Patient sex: M
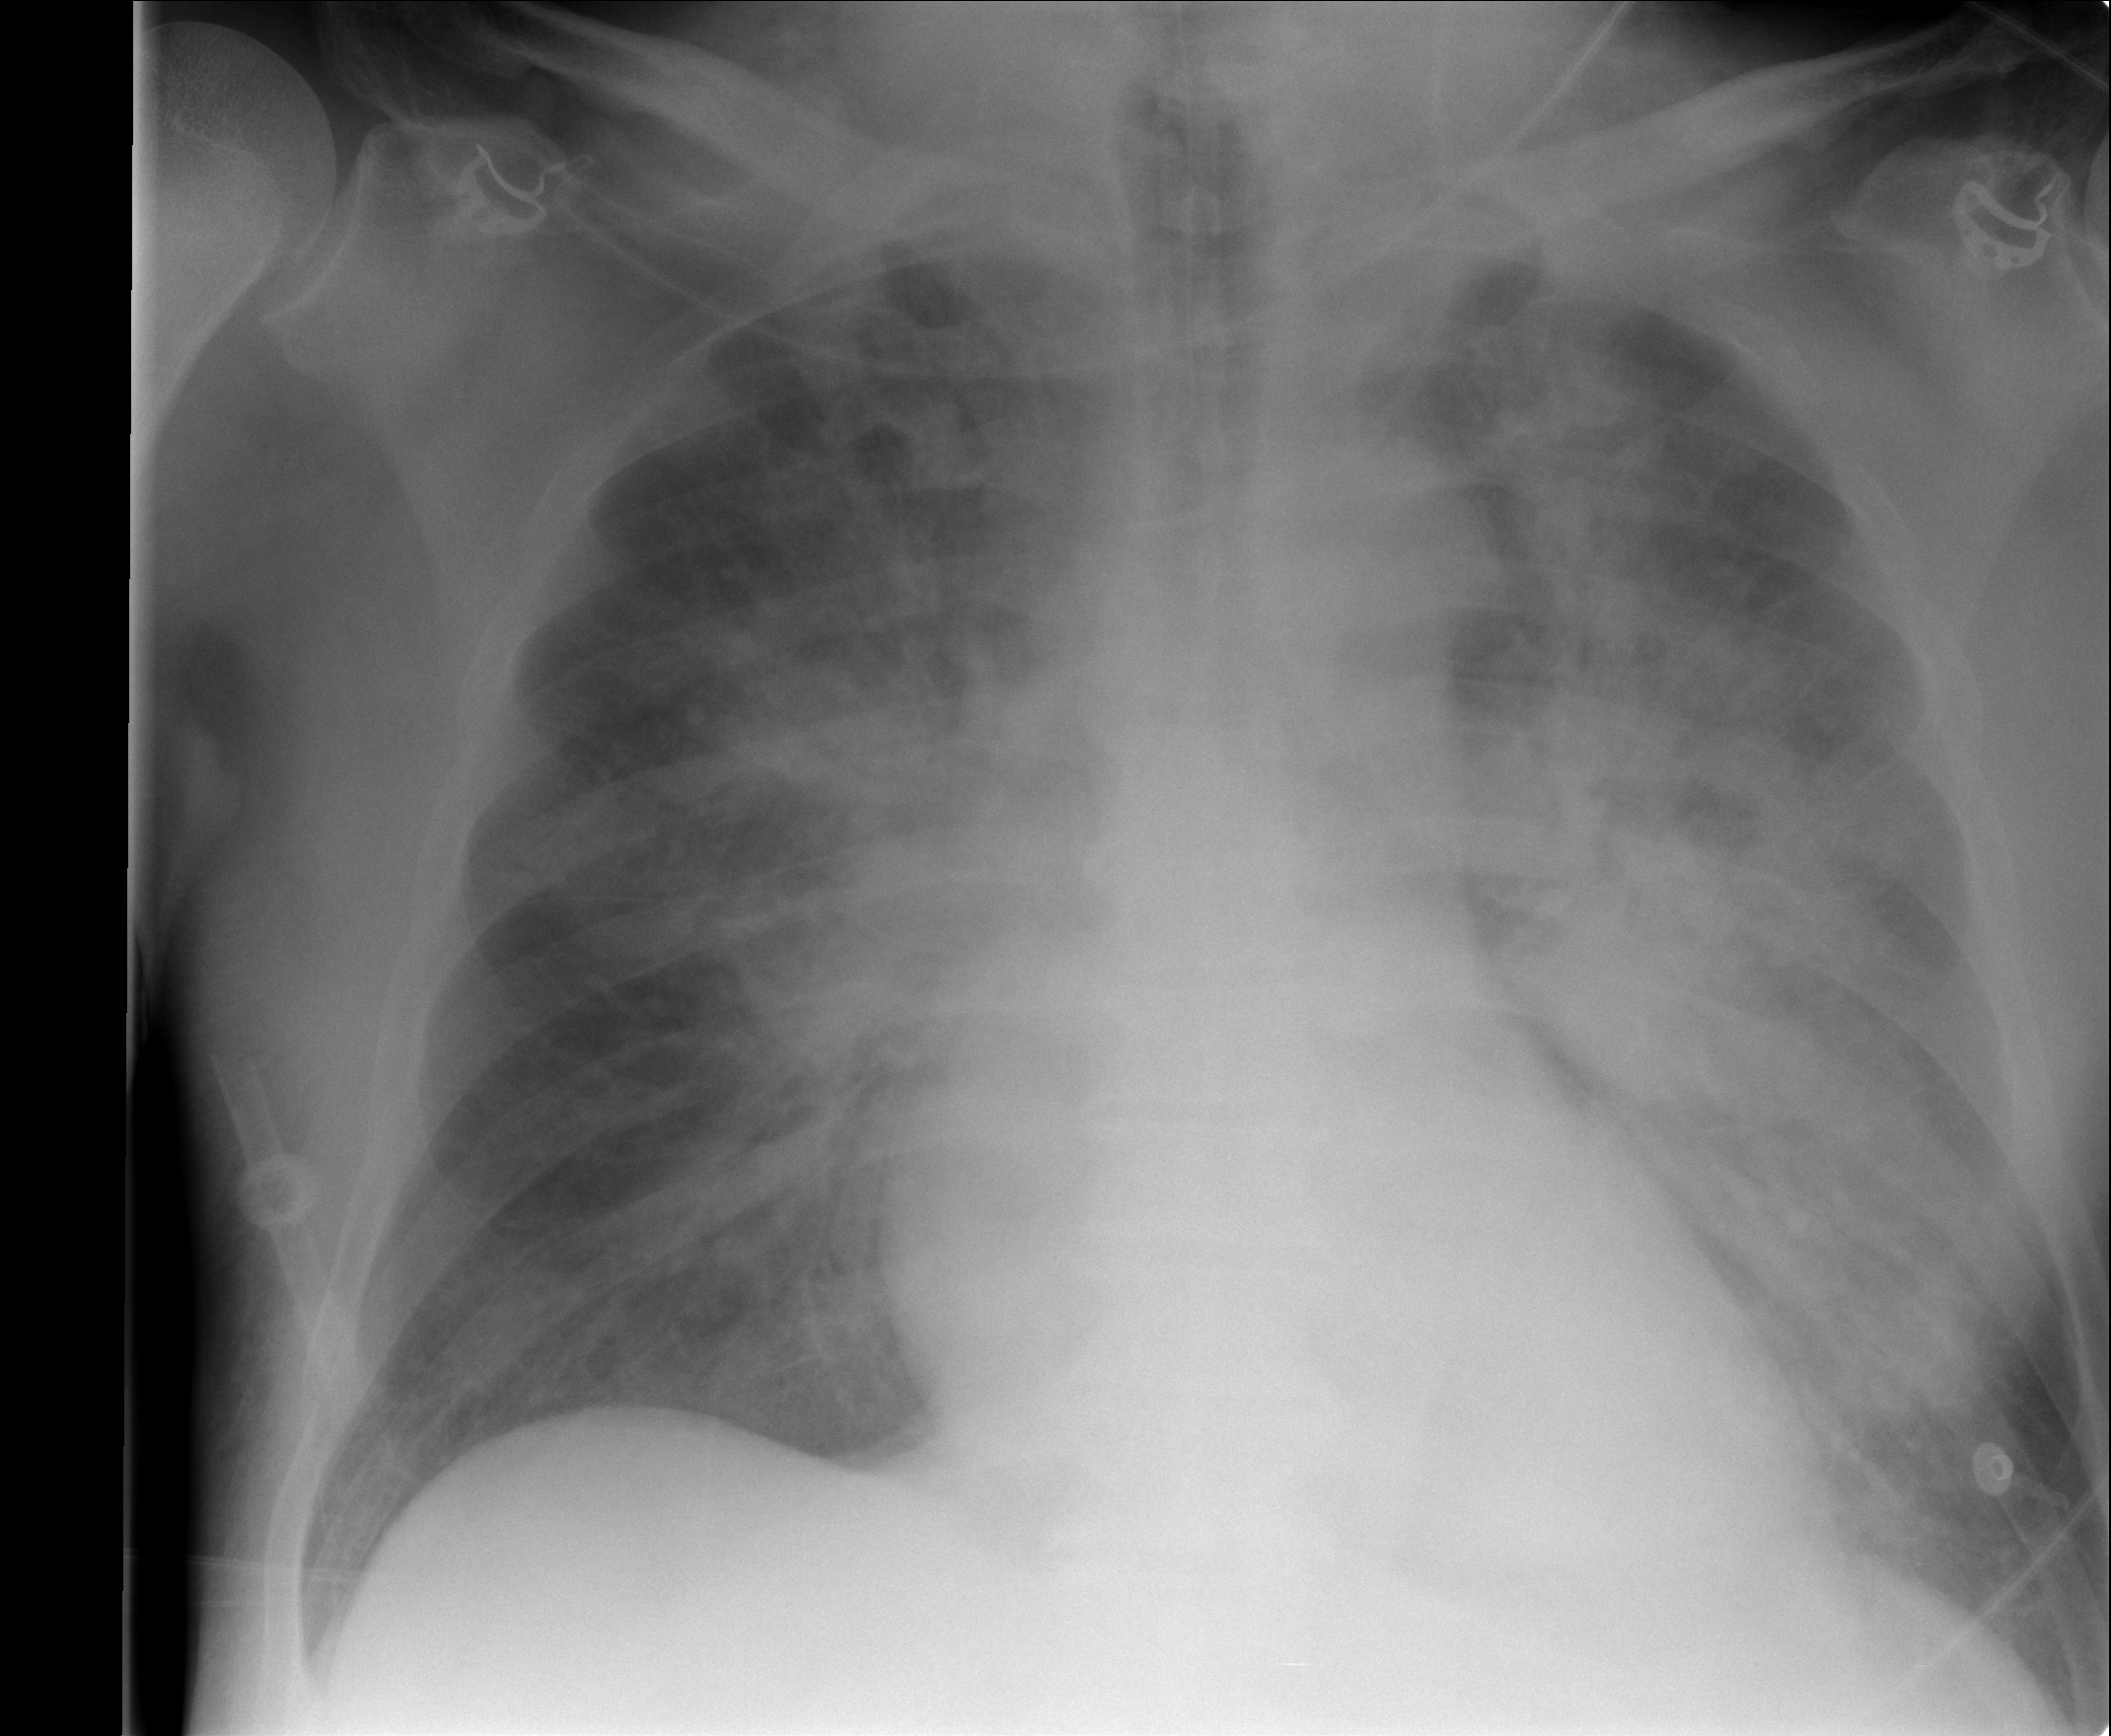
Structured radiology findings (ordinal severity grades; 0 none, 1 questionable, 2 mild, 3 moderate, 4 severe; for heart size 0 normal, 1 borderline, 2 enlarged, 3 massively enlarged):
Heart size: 1
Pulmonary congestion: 1
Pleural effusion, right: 0
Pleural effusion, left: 0
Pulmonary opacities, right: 2
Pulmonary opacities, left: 3
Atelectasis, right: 2
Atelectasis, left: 3